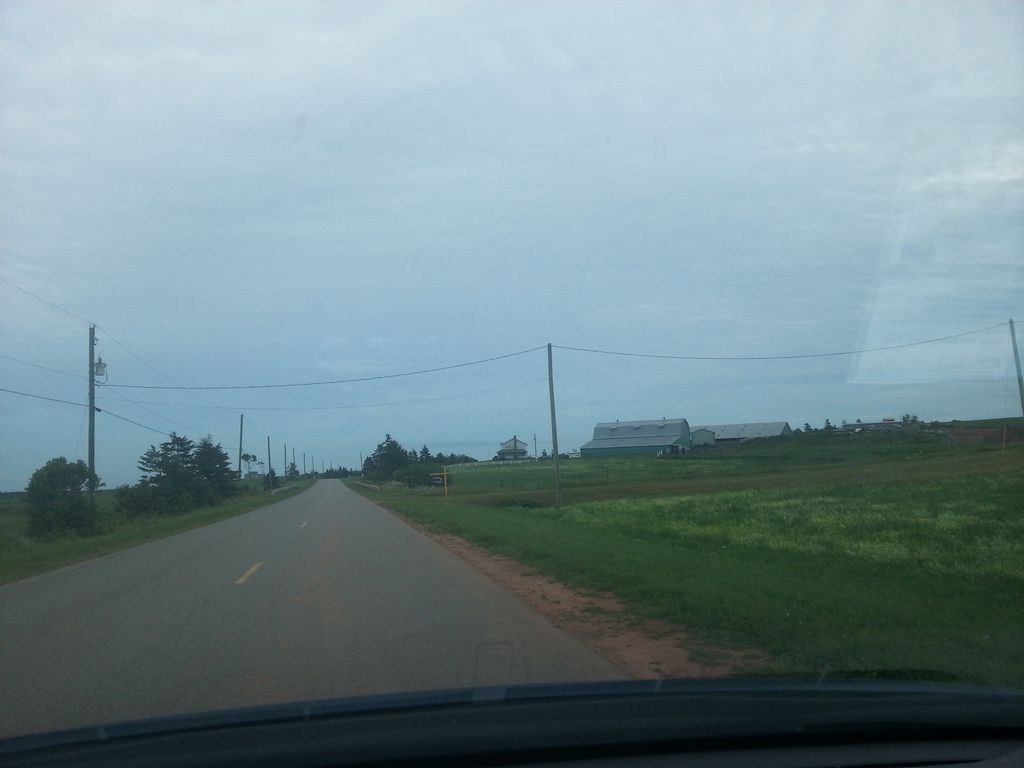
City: charlottetown